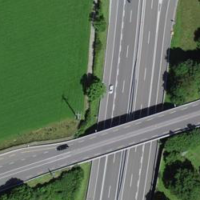
EUNIS habitat code: 57
Species observed at this site:
Polyommatus icarus